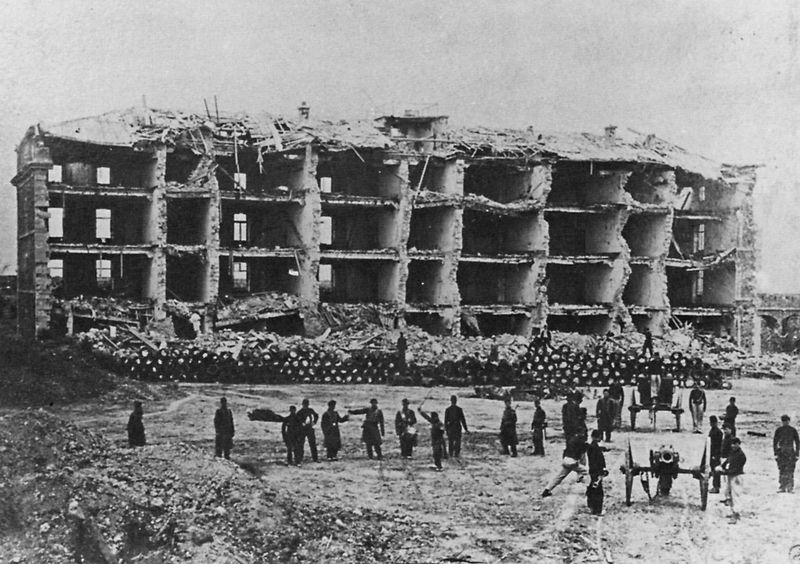
Titel: "Malakoff Nr. 1 (Festung de Vanves)"
Künstler: Andrè Adolphe Eugené Disdéri
Standort: Paris
Institution: Bibliothéque historique de la Ville
Schlagwörter: gruppe, himmel, mann, weiß, menschen, stadt, fenster, frankreich, grau, hintergrund, hüte, mitte, männer, raum, schwarz, vordergrund, zimmer, dach, gebäude, haus, weg, architektur, steine, tod, brücke, boden, pose, karren, räder, deutschland, papier, ansicht, fassade, übung, wüst, mauer, ziegel, arbeiter, schutt, wagen, krieg, schlacht, trümmer, zerstörung, soldaten, halle, foto, fotografie, photographie, kanone, ruine, wohnhaus, orient, bomben, haufen, rückseite, schwarz weiss, gefahr, militär, schwert, uniform, waffen, soldat, tote, reihe, wägen, dachstuhl, ruinen, räume, sieg, photo, kaputt, maison, hubi, hellgrau, halb, fall, zerstört, etagen, geschütze, kanonen, männder, fässer, fotographie, stockwerke, trommler, gruß, aufnahme, reifen, sprengen, rückwand, verwüstung, rohr, munition, abriss, lager, photografie, aufbau, aufriss, etage, architecture, decken, wiederaufbau, bombe, fenetres, rohre, weltkrieg, briques, einsturz, manöver, krief, zerbombt, befehl, guerre, hommes, steinhaufen, menshcen, löschzug, krim, canon, abbriss, bauruine, beschuss, bombardiert, crimée, detonation, eingestürtzt, einsturzgefahr, la commune, männser, ruien, secesion, sprengung, place, schutt und asche, 1. wk, wk, arms, waffenlager, siegerbild, brique, löschug, piere, detruire, detruir, pieres, detruisé